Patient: sex M, age 42
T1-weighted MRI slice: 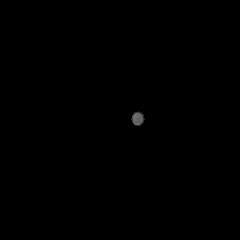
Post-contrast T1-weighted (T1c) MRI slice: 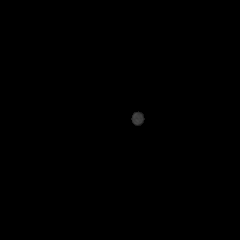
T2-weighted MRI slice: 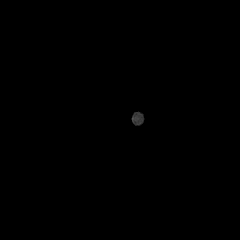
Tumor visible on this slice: no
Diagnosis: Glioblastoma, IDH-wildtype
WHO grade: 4